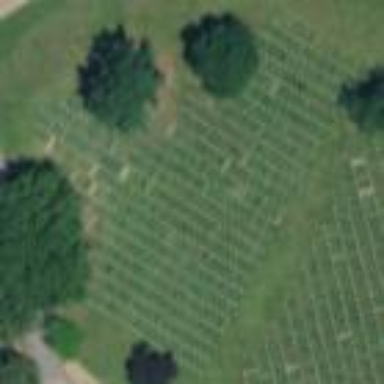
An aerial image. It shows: Section in the cemetery.